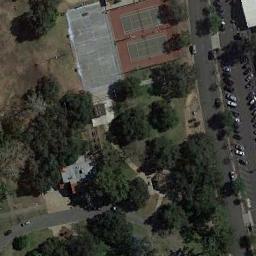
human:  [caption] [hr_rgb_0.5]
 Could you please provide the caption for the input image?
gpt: The tennis court is on the grass next to some trees and parking lot .

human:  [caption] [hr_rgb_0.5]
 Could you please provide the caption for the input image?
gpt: There are many cars in the parking lot next to the tennis courts .

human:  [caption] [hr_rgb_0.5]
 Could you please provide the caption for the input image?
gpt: The tennis court is on the right side of the road .

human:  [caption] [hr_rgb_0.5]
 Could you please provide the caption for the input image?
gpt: Tennis court on bare lawn next to trees and parking lot .

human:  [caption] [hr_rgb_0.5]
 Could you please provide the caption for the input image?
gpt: There are many green trees near the tennis court .